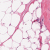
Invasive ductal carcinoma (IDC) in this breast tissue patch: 0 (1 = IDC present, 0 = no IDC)